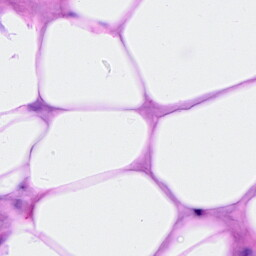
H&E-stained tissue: Breast